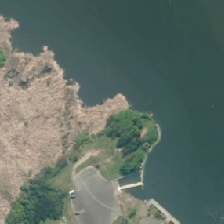
Land cover: herbaceous_freshwater_vege